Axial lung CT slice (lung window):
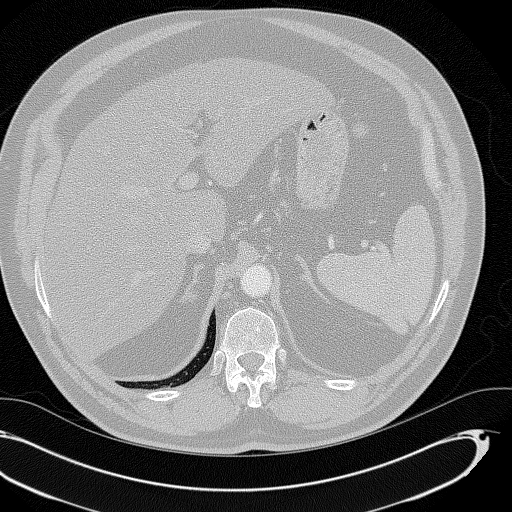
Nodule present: no